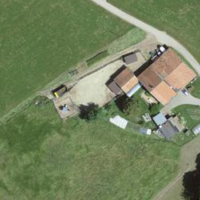
EUNIS habitat code: 52
Species observed at this site:
Plantago major